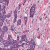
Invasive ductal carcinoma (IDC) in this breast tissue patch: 1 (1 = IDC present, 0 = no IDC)